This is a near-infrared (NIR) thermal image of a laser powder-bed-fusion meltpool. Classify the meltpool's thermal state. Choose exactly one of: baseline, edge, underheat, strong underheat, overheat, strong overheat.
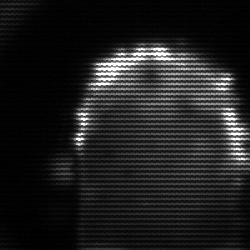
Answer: baseline